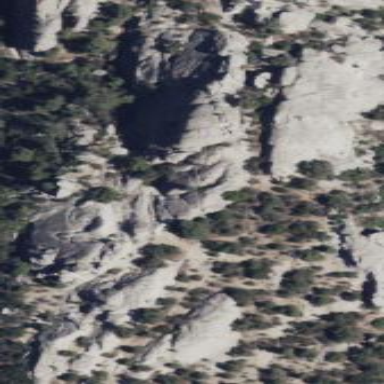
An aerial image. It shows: Landscape of bare rock.